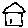
Label: house